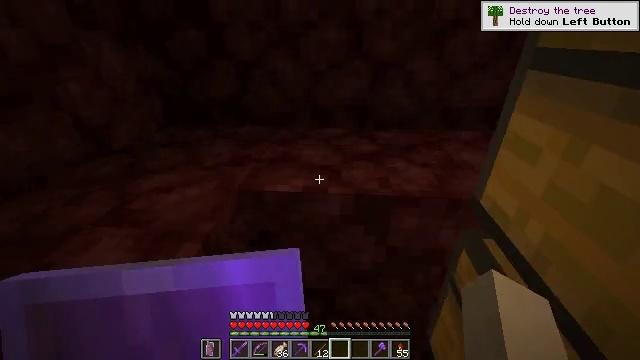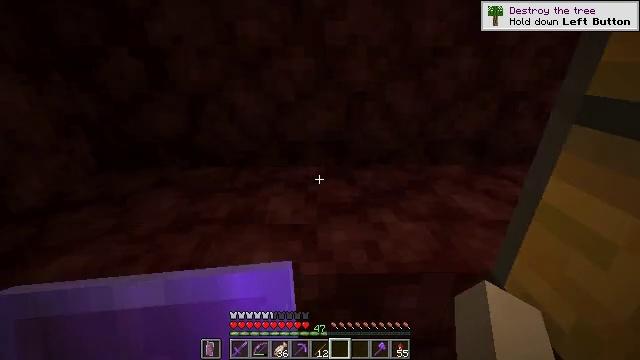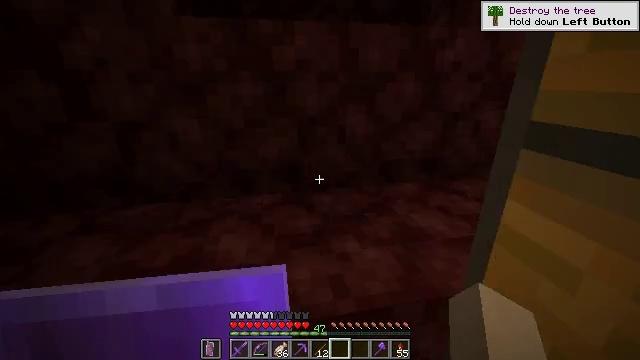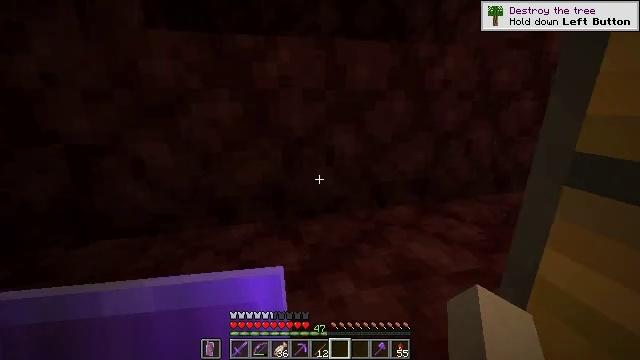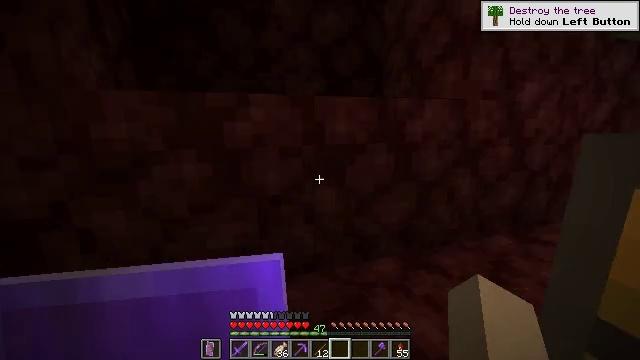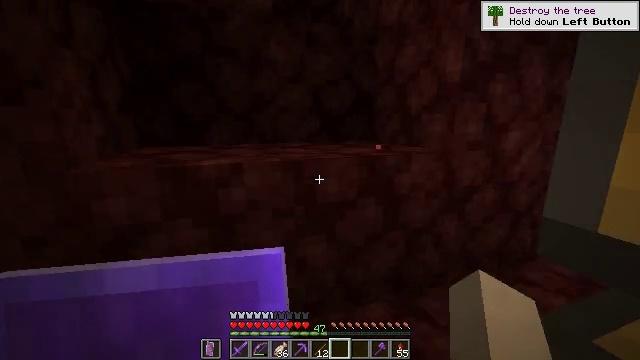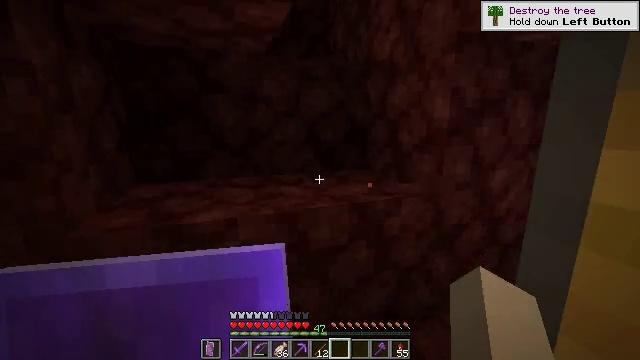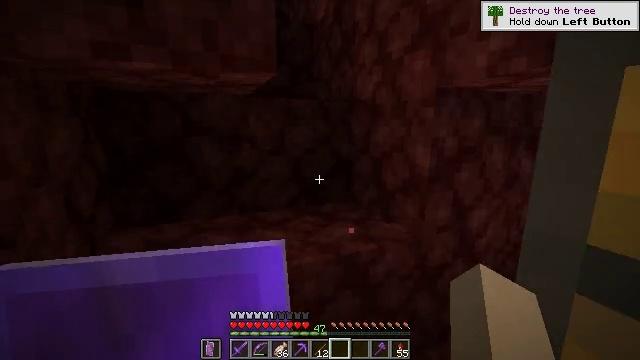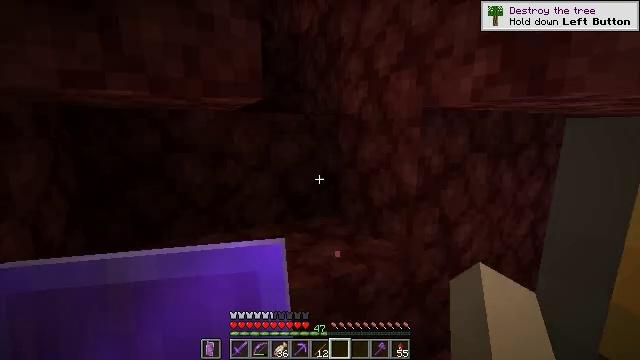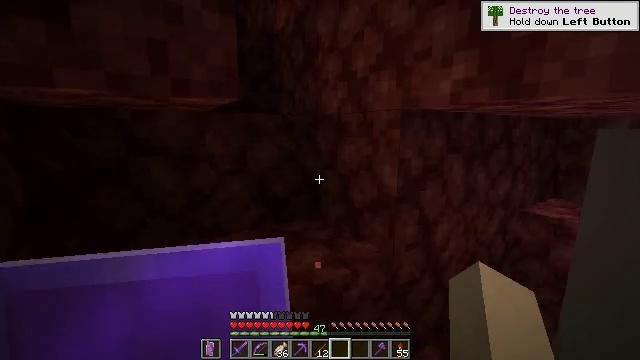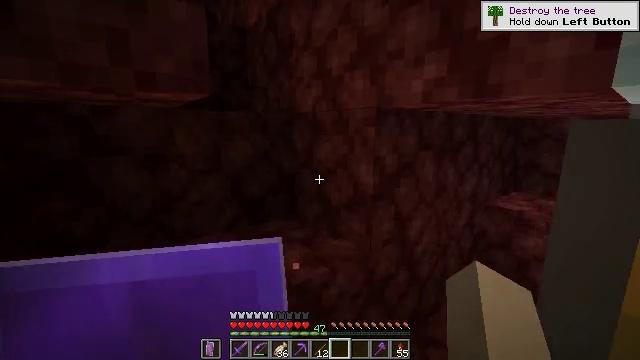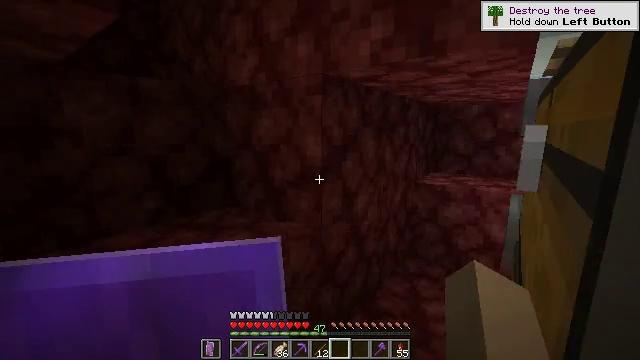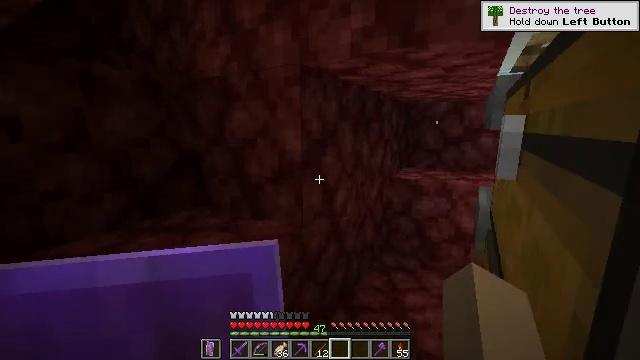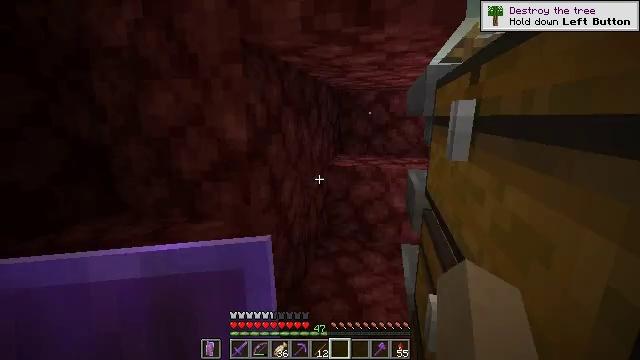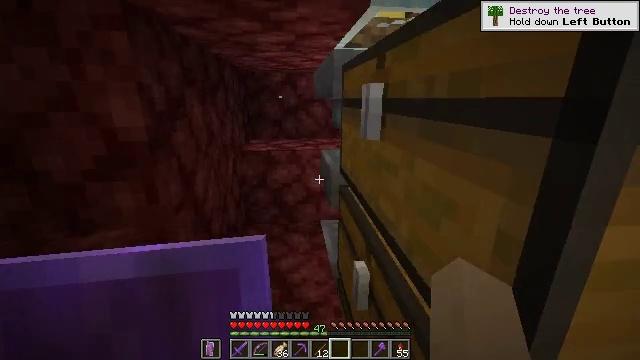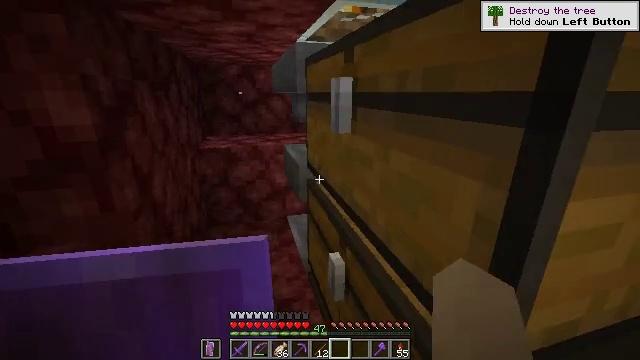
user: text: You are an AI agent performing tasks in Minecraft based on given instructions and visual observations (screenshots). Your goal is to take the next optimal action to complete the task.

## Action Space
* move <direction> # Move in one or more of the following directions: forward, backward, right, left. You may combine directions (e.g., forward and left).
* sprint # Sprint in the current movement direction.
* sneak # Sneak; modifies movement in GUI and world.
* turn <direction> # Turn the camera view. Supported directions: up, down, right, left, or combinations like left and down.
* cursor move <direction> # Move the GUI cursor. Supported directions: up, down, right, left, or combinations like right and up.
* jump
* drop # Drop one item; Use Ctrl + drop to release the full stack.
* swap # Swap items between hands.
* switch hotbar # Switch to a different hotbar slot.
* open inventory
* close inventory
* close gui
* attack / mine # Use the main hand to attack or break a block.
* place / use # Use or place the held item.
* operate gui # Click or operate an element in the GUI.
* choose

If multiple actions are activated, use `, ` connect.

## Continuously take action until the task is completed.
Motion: motion action
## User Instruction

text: Combine prismarine crystals and shards to craft a sea lantern.
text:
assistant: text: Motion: move forward, turn right and up
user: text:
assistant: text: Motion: move forward, turn right and up
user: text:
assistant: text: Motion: move forward, turn right and up
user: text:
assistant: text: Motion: move forward, turn right and up, jump
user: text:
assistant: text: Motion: move forward, jump
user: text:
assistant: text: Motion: move forward and move left, jump
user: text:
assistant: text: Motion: move forward and move left, turn right
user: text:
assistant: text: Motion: move forward and move left, turn right
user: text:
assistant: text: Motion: move forward and move left, turn right
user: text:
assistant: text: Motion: move forward and move left, turn right
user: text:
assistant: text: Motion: move forward and move left, turn right
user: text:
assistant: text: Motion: move forward and move left, turn right
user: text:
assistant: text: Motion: move forward and move left, turn right and down
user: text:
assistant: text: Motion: turn right and down
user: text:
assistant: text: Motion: turn right and down
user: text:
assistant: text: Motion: no_op
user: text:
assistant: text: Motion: turn down
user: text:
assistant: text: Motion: turn left and down
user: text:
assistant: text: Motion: turn left and down
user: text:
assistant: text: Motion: turn left
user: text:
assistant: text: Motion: turn left and down
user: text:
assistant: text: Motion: no_op
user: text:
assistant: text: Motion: no_op
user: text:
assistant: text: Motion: move left
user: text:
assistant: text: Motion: move forward and move left
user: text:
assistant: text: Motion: move forward and move left
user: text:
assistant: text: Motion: move forward and move left, turn right
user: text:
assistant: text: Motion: move forward, turn right and down
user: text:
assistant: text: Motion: move forward, turn right and down
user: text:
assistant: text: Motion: move forward